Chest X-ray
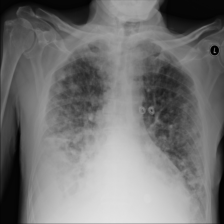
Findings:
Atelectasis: negative
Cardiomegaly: negative
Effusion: positive
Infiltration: positive
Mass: negative
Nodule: positive
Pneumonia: negative
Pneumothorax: negative
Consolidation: negative
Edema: negative
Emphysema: negative
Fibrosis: negative
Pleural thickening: negative
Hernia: negative